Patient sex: F
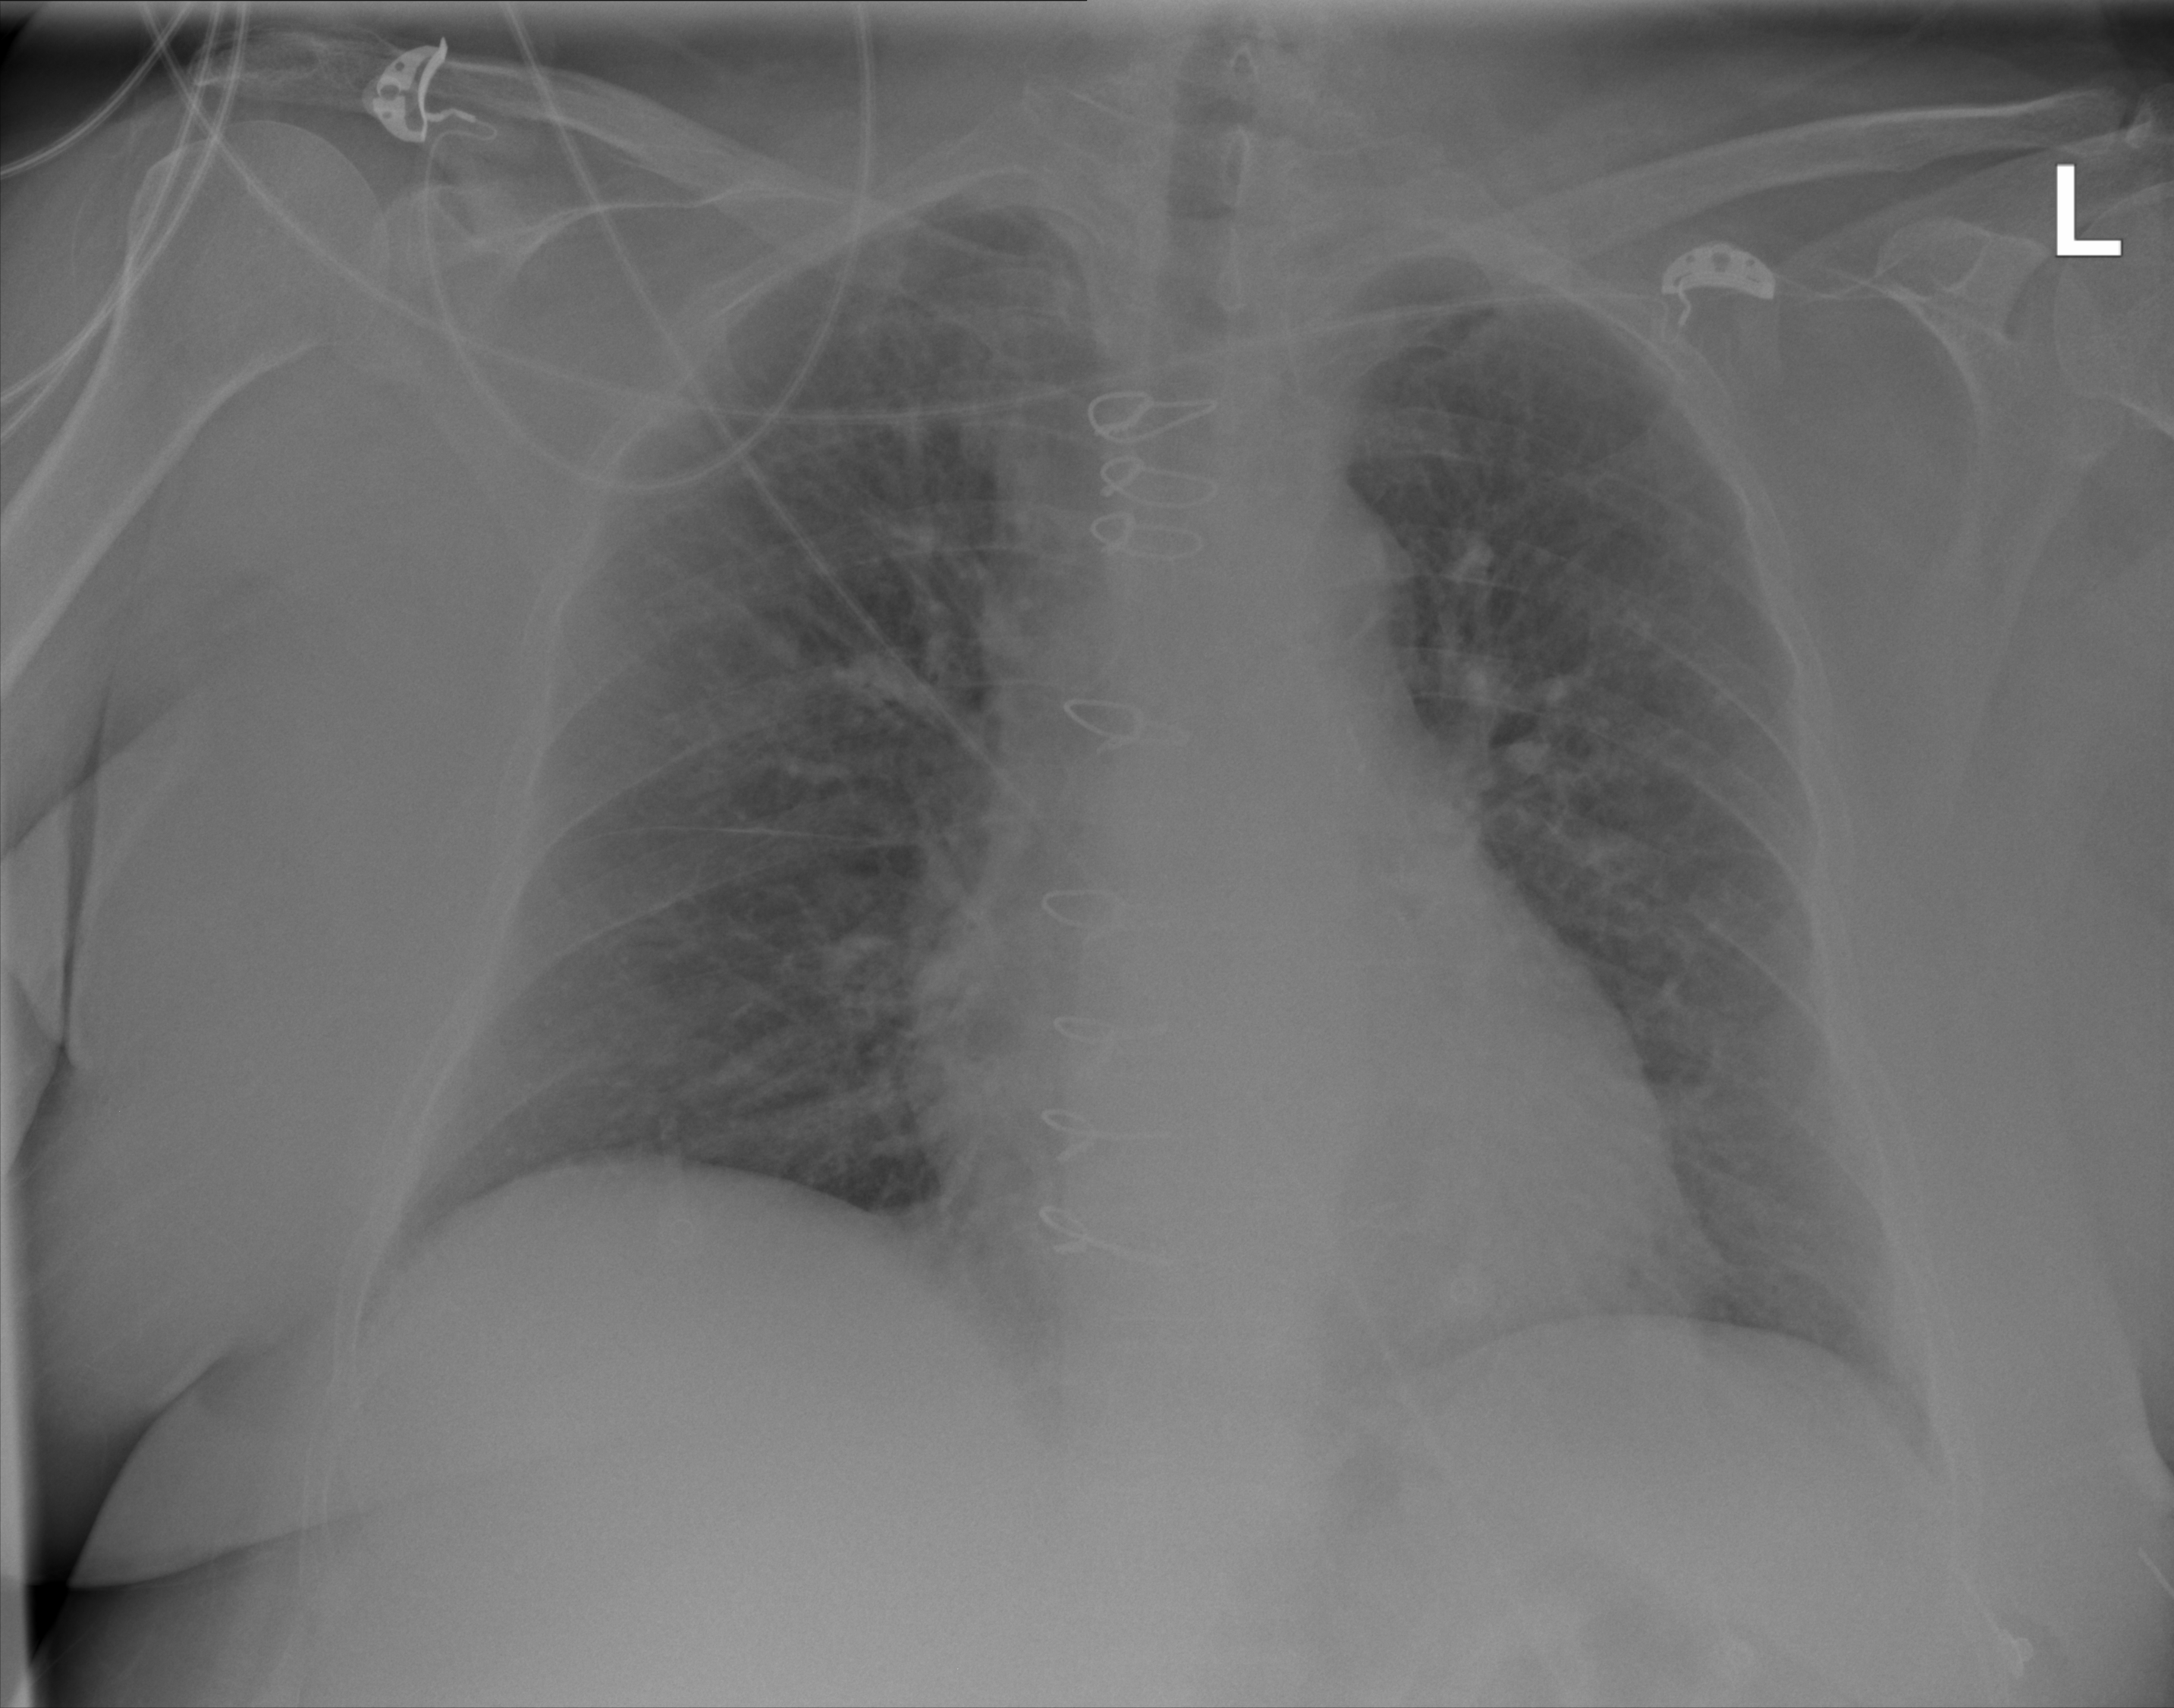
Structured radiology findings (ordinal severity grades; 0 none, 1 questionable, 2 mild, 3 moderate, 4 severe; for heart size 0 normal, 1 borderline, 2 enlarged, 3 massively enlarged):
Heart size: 0
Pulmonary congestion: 2
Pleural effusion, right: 0
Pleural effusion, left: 0
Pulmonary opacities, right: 0
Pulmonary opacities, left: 0
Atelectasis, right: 0
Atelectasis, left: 0